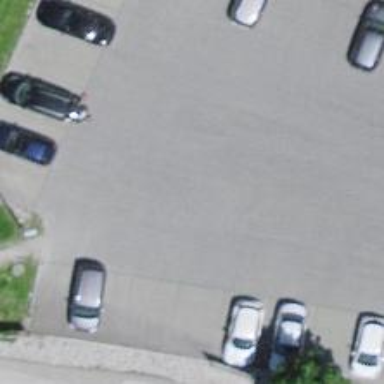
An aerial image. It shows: Road serving as parking aisle.